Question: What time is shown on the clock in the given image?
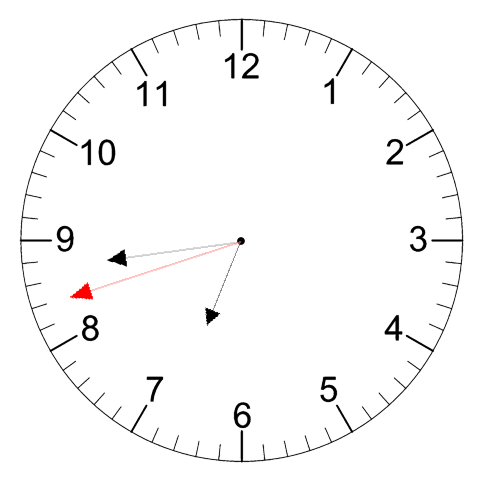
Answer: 06:43:42